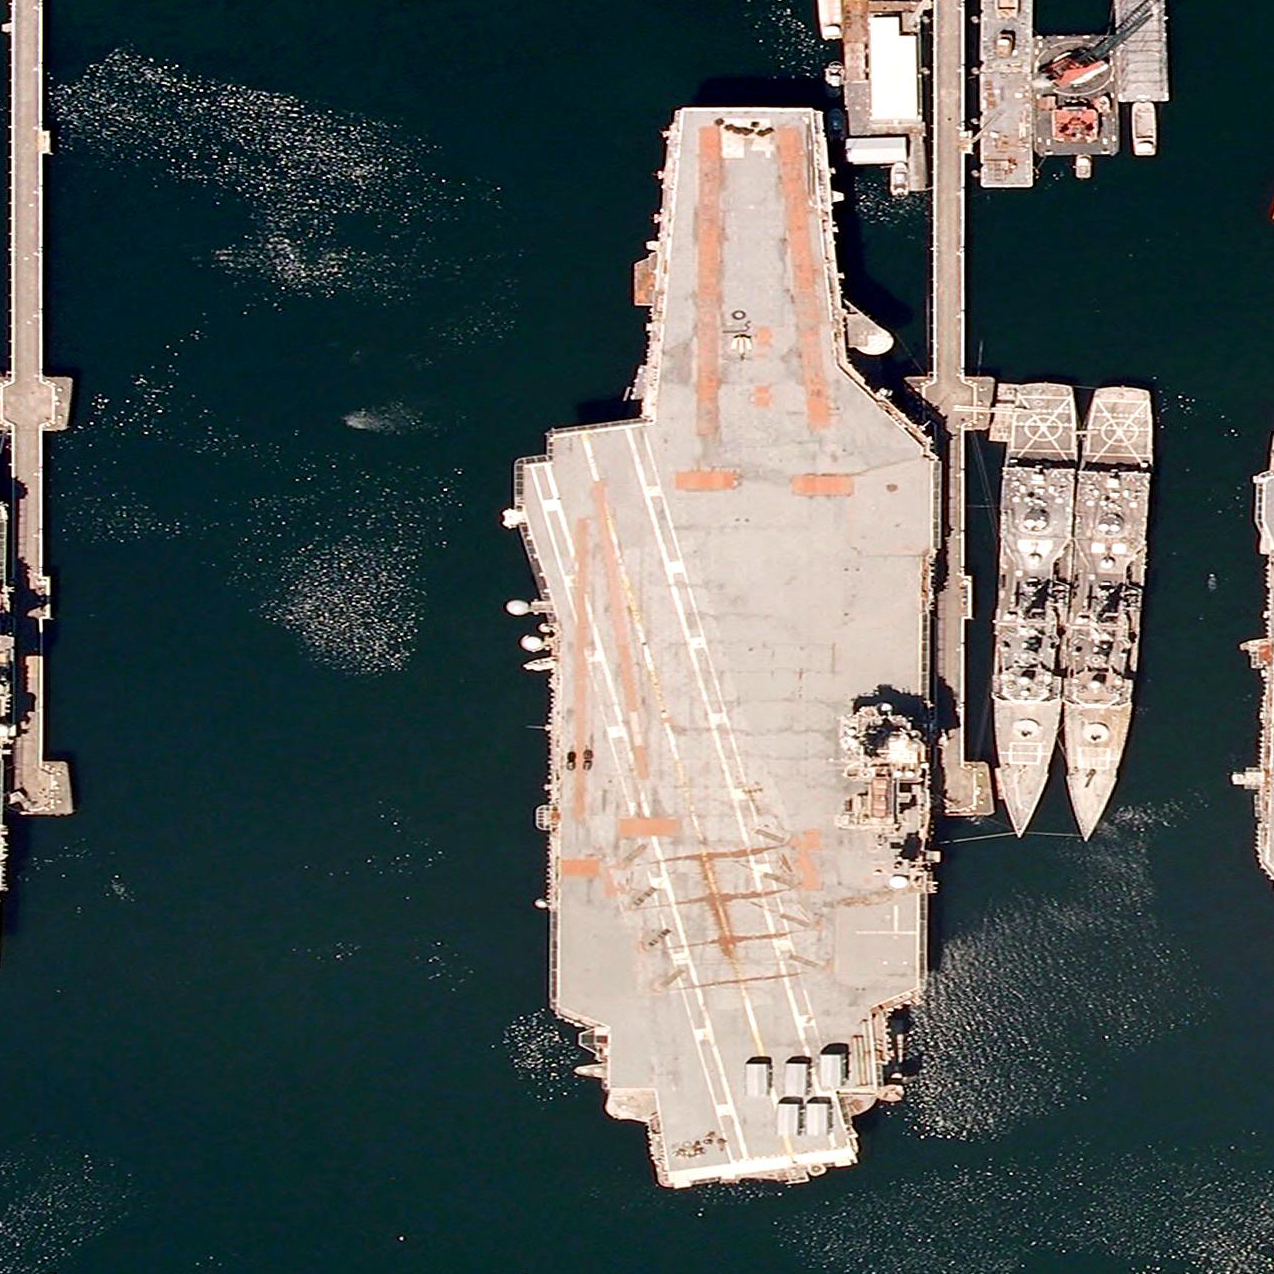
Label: aircraft_carrier